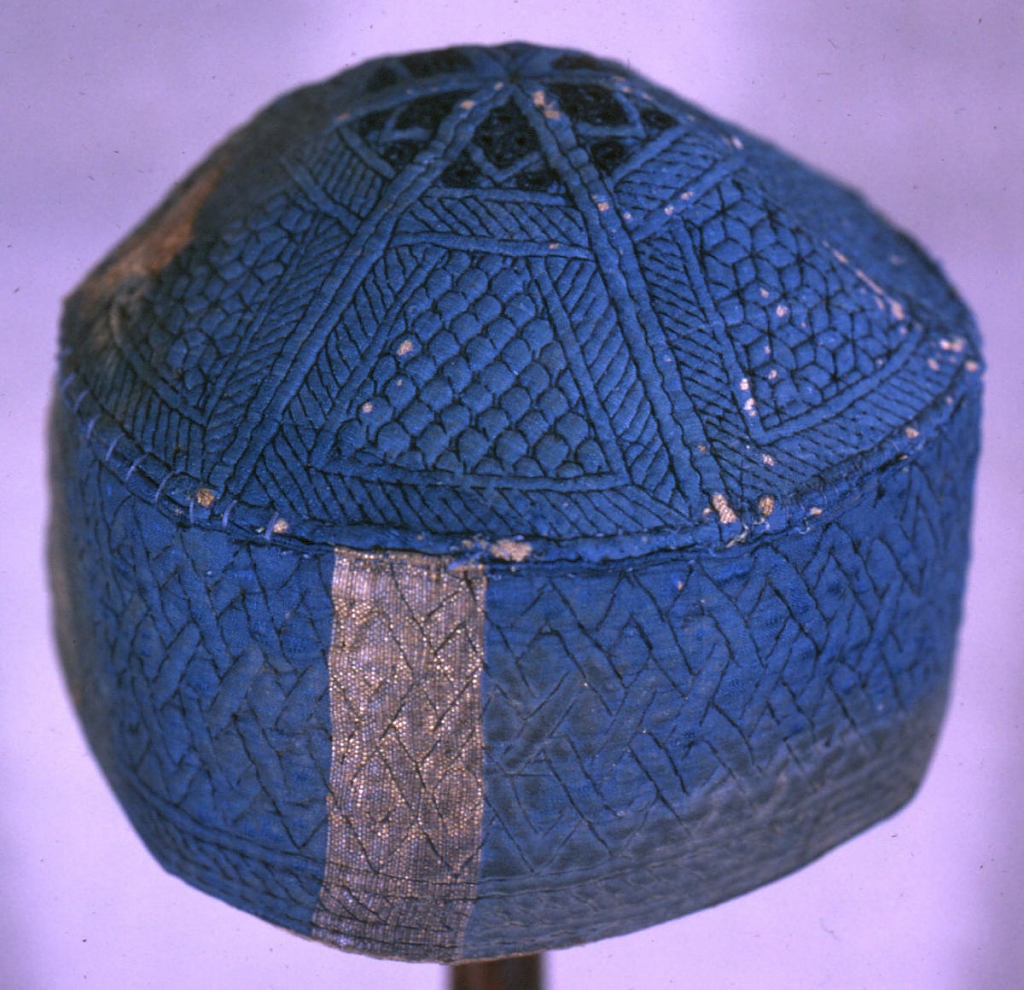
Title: Cap
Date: late 13th–early 14th century
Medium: untwisted silk, gilded parchment; Z-spun linen lining Technique: plain weave cloth, quilted, embroidered and sewn Label: Quilted and embroidered silk with gilded parchment
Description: Man's cap of bright blue silk formed from six isoceles triangles, with a deep band to encircle the head. The triangles have quilted geometric borders and fillings; the band has a quilted interlacing pattern with narrow guard borders and a single gold metallic stripe.